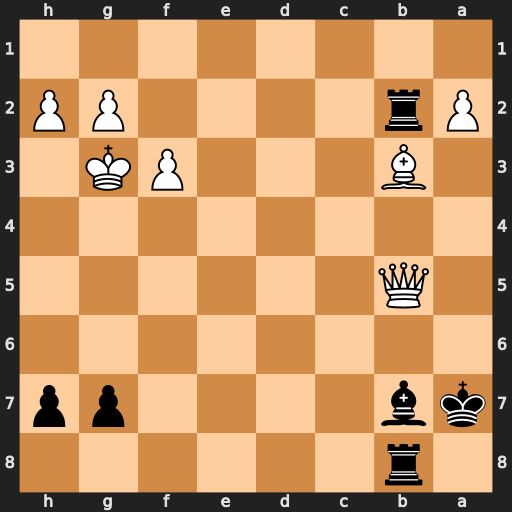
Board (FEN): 1r6/kb4pp/8/1Q6/8/1B3PK1/Pr4PP/8
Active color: b
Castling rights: -
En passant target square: -
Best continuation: Rxg2+ Kxg2 Bxf3+ Kxf3 Rxb5